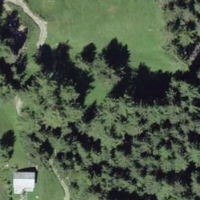
EUNIS habitat code: 43
Species observed at this site:
Campanula glomerata